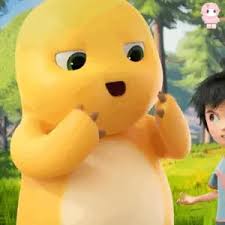
Label: nailong